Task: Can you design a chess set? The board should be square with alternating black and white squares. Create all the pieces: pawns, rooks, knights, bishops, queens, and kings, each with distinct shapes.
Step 2976:
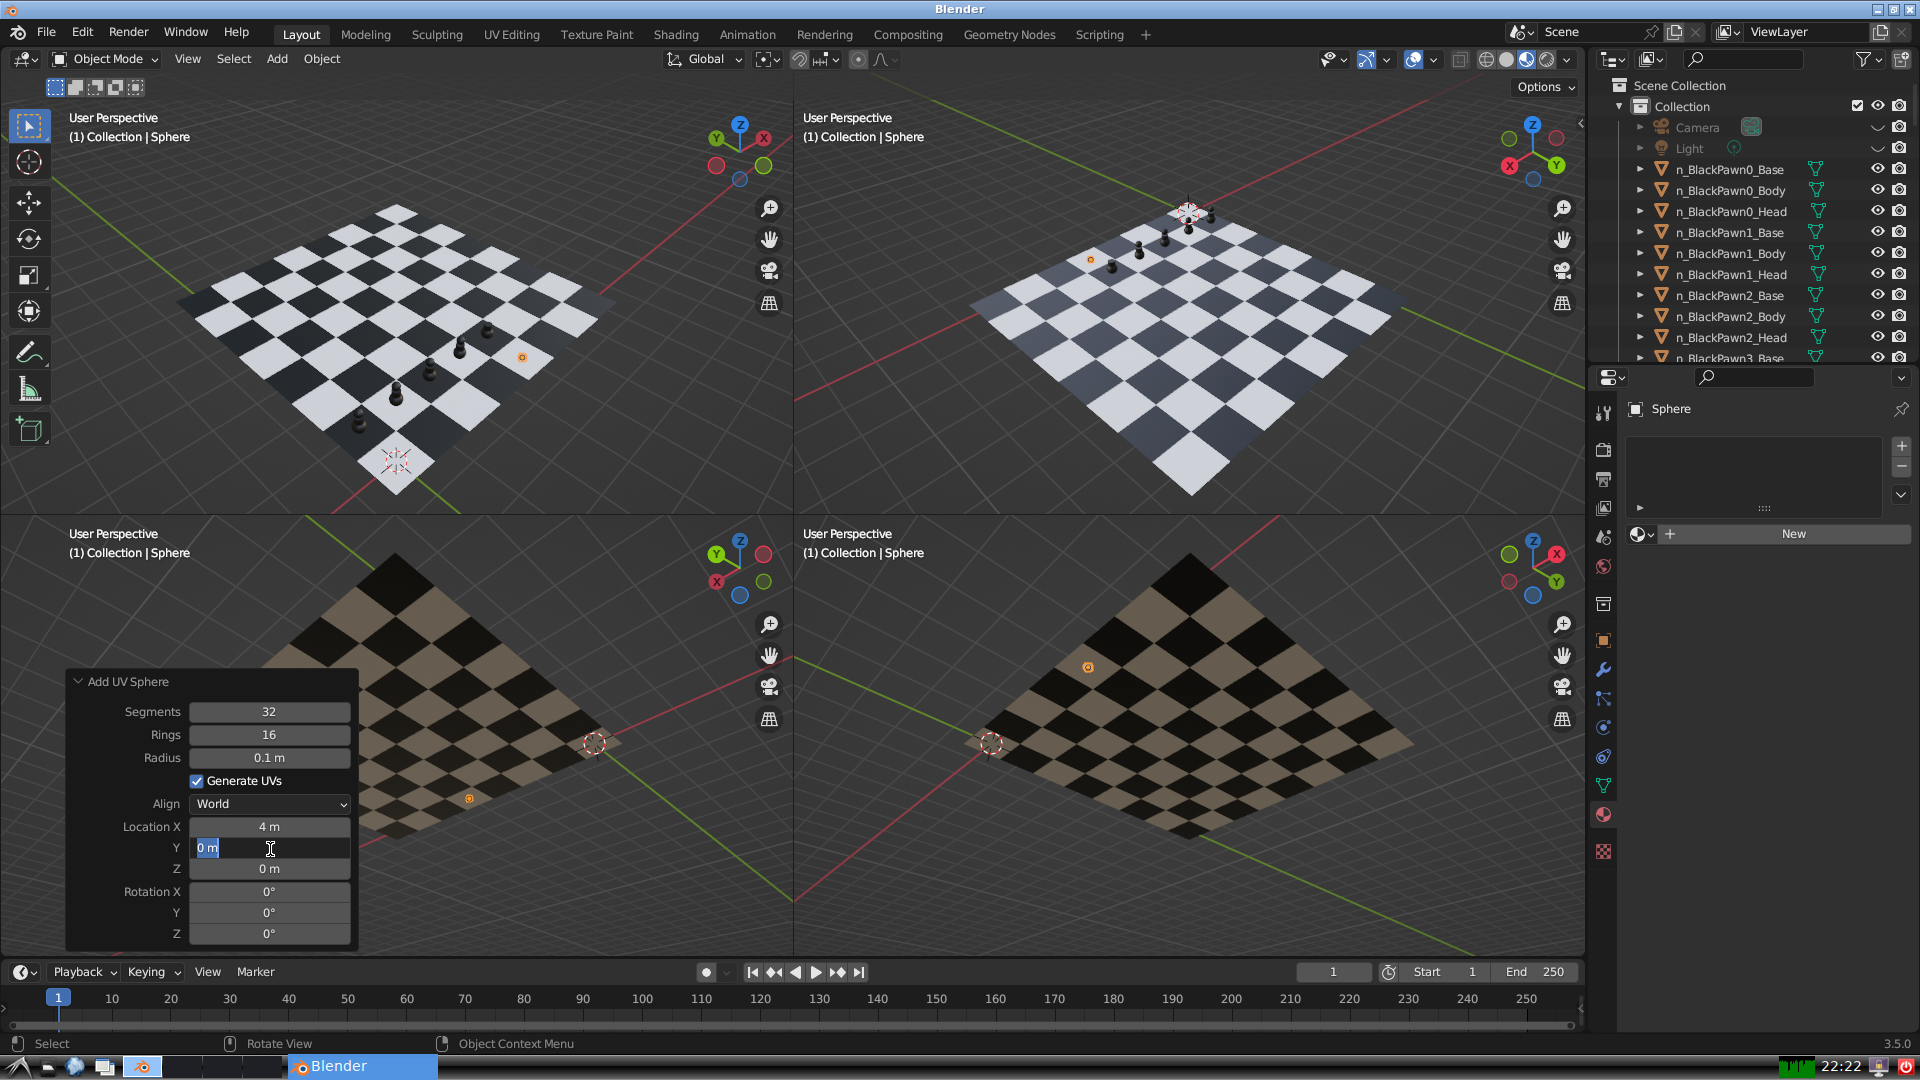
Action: input_text: 1.0